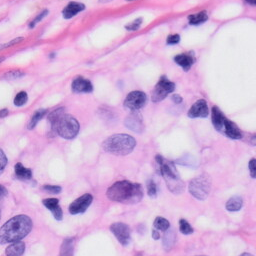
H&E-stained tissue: Skin